Field crop: maize
Growth stage: 1
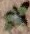
Species: chenopodium